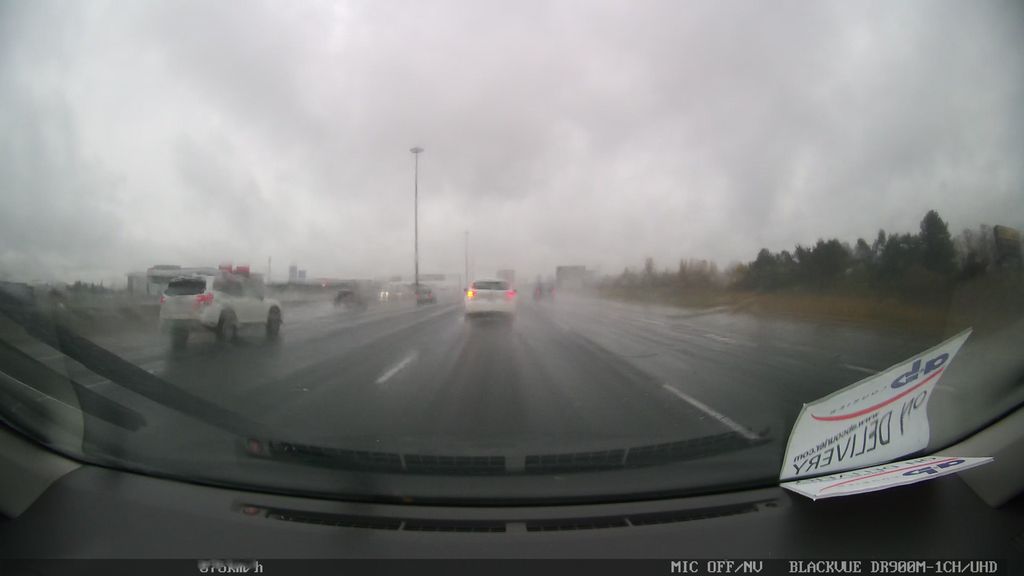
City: toronto